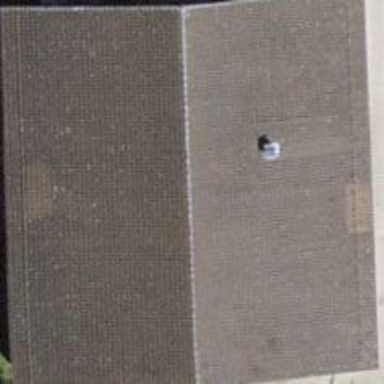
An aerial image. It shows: Cowshed with gabled brown roof.